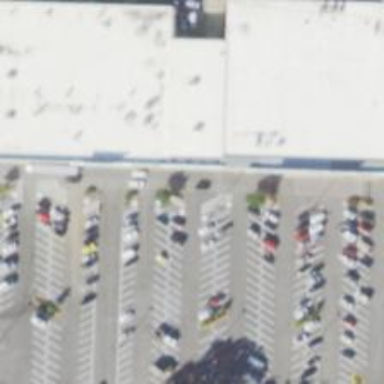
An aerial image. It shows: Parking space is available.